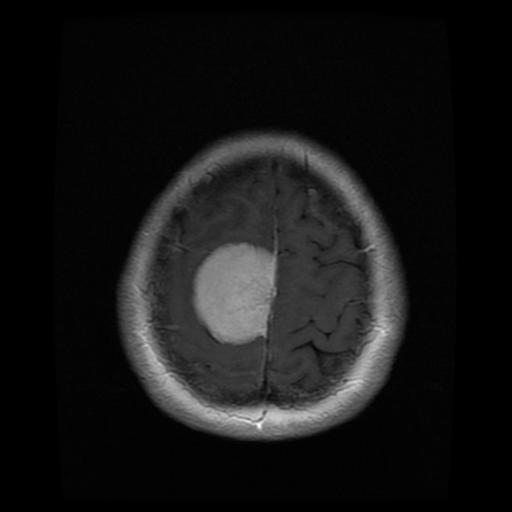
Label: meningioma